Question: I'm in a situation since 3 day and I don't have found any answer to my question : how have div on the same width (containing images with a width of 320px) on the column (that's done) but not organize in line ?
Let me join a little sketch to explain that : at the left, it's what I've. At the right, it's what I want. (the second line is for the "media screen" when reducing the width of the screen/navigator : so have 4 to 3 to 2 to 1 (and vice versa). take care of the number of boxes) :

To explain how I've obtain this right part, here are the code :
html:
'''
<div class="box">
<a href="#"><img src="#" alt=""/></a>
</div>
'''
Simply a succession of this class, it can be directly on the body.
The box is important because maybe I'll have to had tittles or others things.
css:
'''
.box {
position: relative;
float: left;
min-width: 340px;
max-width: 24.80%;
width: 24.79%;
margin: 20px 0px 20px 0px;
}
@media only screen and (max-width: 1800px) {
.box {
min-width: 360px;
max-width: 33%;
width: 33%;
}
}
'''
To complete this question, here are a restriction : it had to be dynamic and generic (so like that, I just have to make a copy of a div and replace the link of the image (that's before adding php and js), or add anything I want).
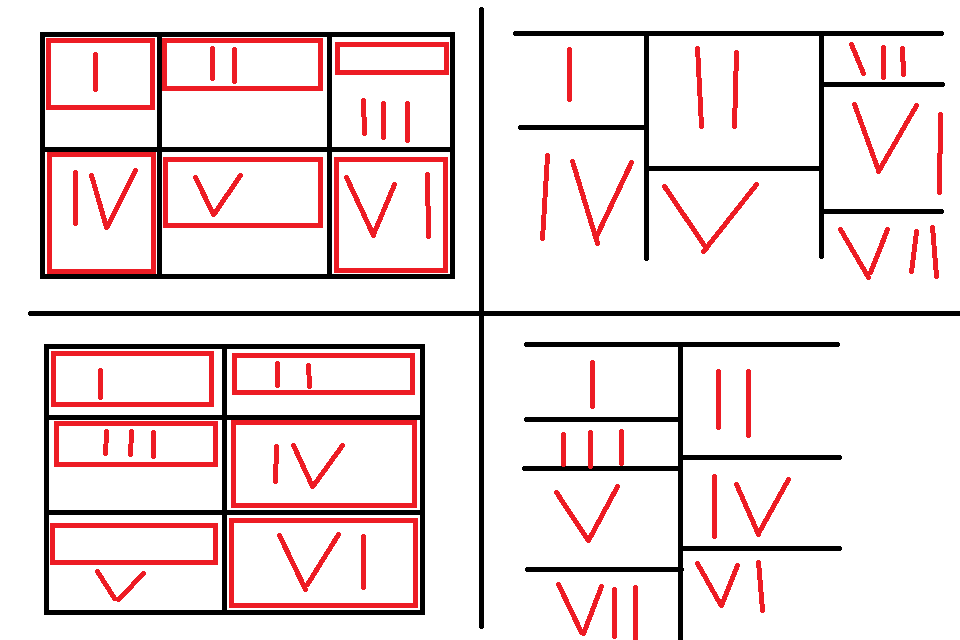
Answer: You should check out jQuery Masonry (<URL>, which does exactly what you need.
If you cant use Masonry for some reason, you should first split your page in columns. Then stack div boxes in each column.